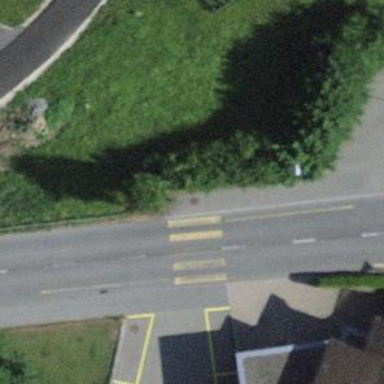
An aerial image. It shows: Uncontrolled zebra crossing with notable zebra markings.